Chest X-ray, PA view. Patient: 52 years old, sex M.
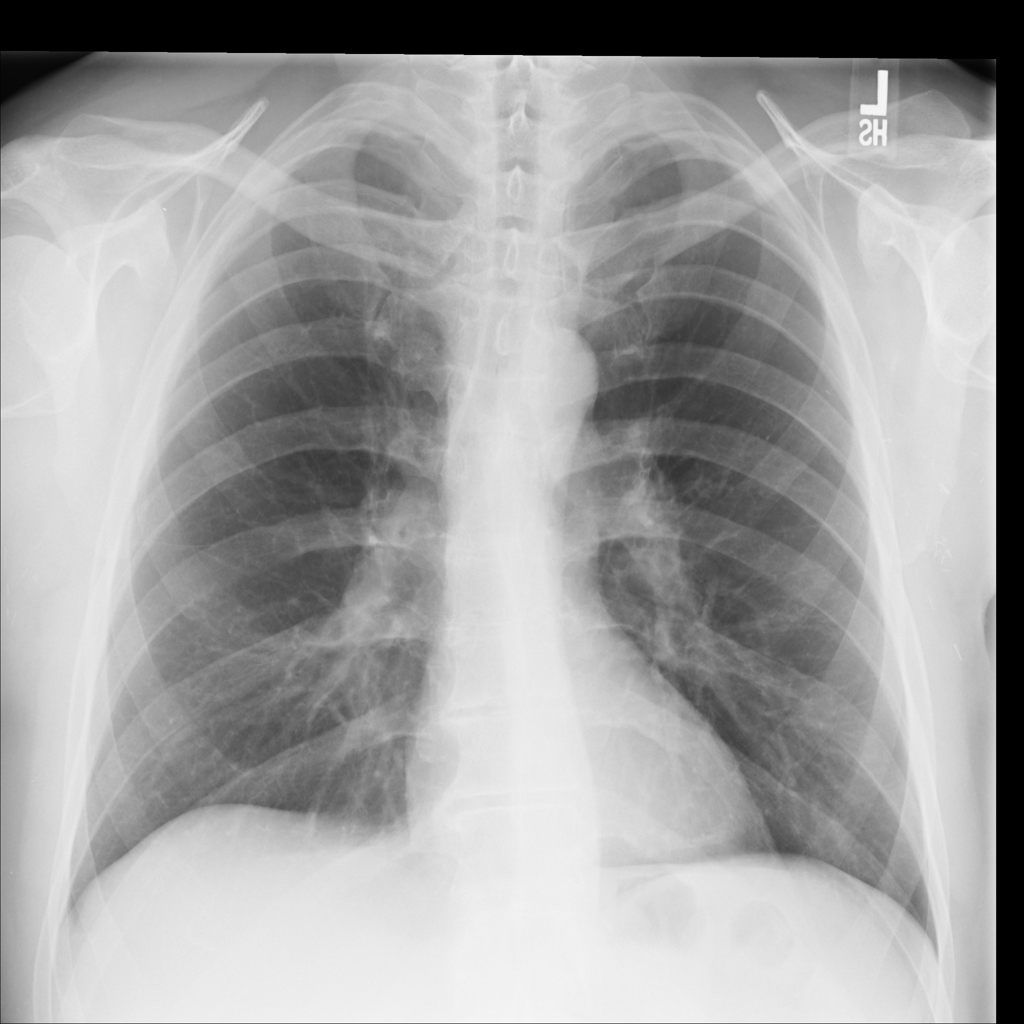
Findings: No Finding